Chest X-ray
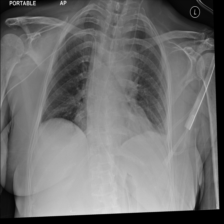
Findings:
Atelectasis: positive
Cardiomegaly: negative
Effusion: negative
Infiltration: negative
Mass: negative
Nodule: negative
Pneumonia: negative
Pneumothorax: negative
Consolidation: negative
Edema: negative
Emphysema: negative
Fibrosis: negative
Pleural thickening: negative
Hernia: negative